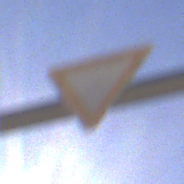
Verkehrszeichen: VorfahrtGewaehren
Umgebung: Outdoor, Nature
Tageszeit: Midday
Wetter: Clear
Licht: Natural
Jahreszeit: NotSpecified
Kontrast: HighContrast